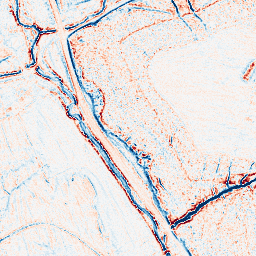
Category: edge_preserving
Decomposition family: anisotropic_diffusion
Decomposition parameters: iterations: 20
kappa: 50
gamma: 0.05
Upsampling method: quadratic
Upsampling parameters: scale: 2
Upsampling scale: 2